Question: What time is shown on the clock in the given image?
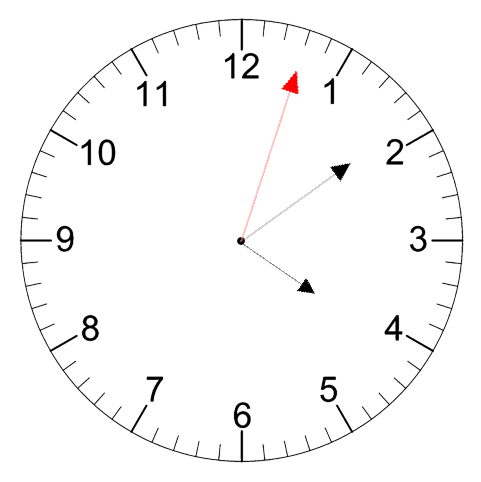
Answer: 04:09:03